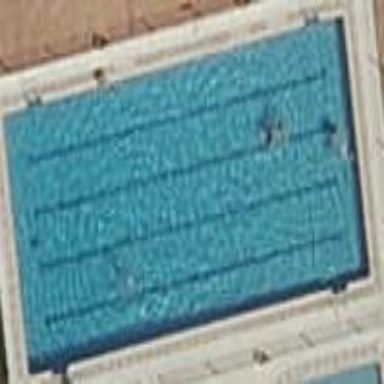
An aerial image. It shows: Swimming pool located in leisure land.